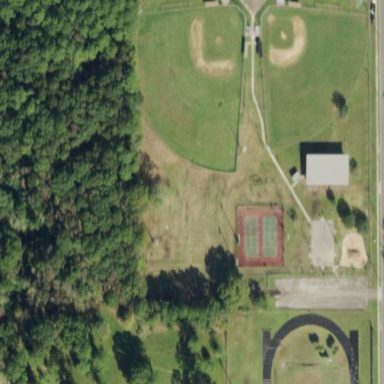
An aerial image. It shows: Baseball pitch for leisure and sports activities.